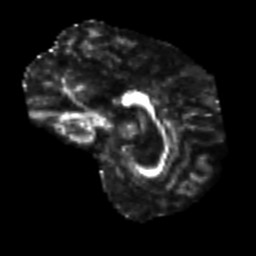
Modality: FA
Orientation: sagittal
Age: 55
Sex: female
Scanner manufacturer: siemens
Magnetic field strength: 3 T
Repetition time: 7.3 s
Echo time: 0.087 s